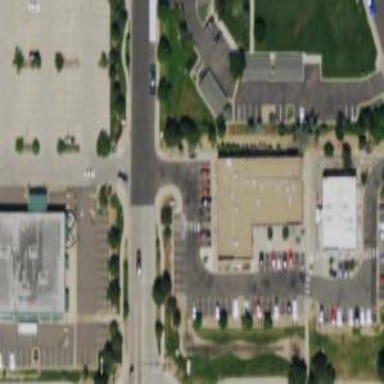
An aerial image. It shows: Supermarket.